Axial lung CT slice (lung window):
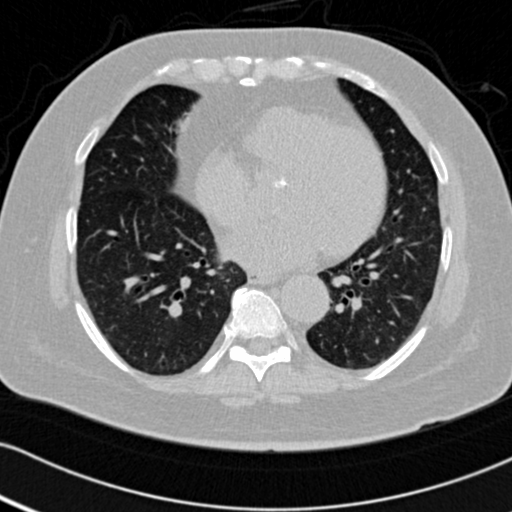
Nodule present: no